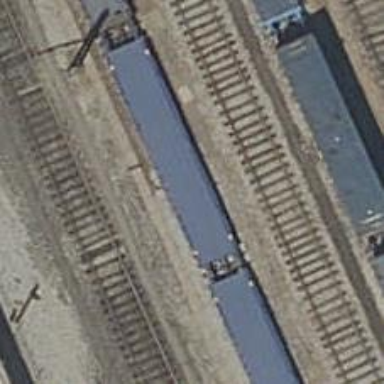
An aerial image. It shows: Railway yard with electrified contact lines.